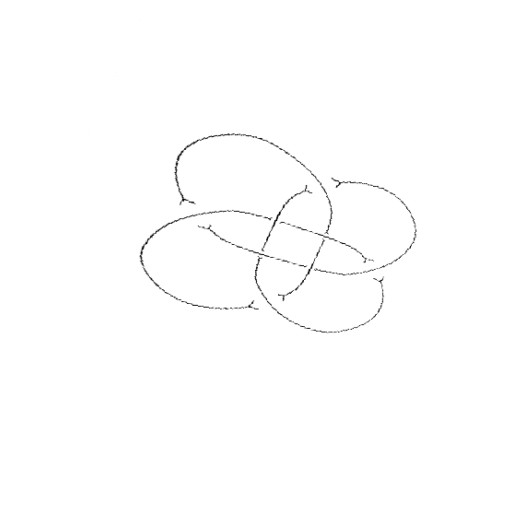
Crossing number: 8